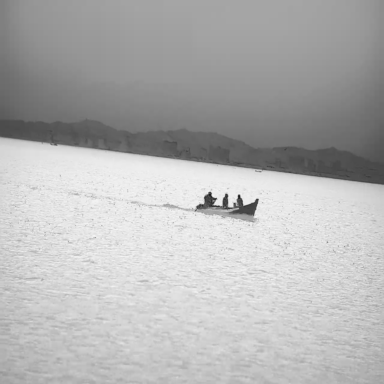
There is a bulk_carrier in the infrared image.